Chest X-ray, AP view. Patient: 57 years old, sex M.
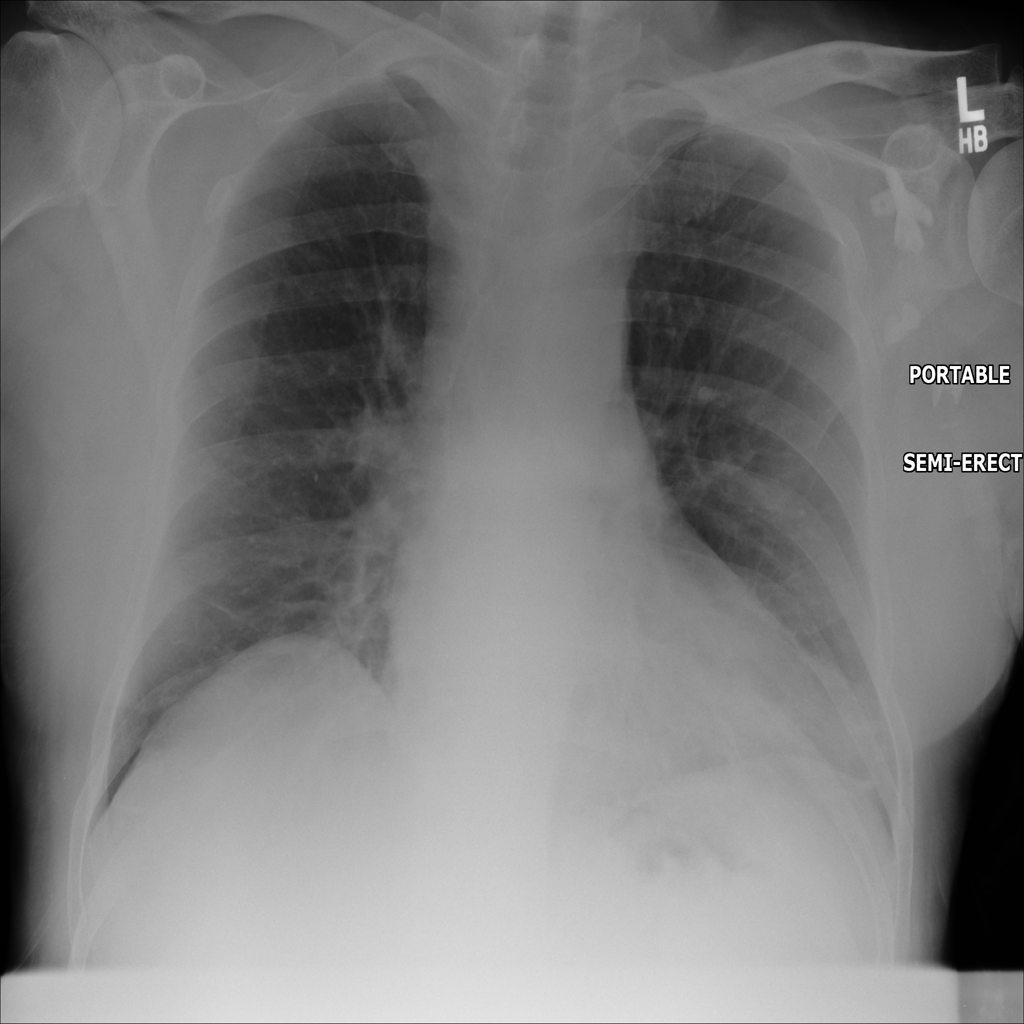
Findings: No Finding